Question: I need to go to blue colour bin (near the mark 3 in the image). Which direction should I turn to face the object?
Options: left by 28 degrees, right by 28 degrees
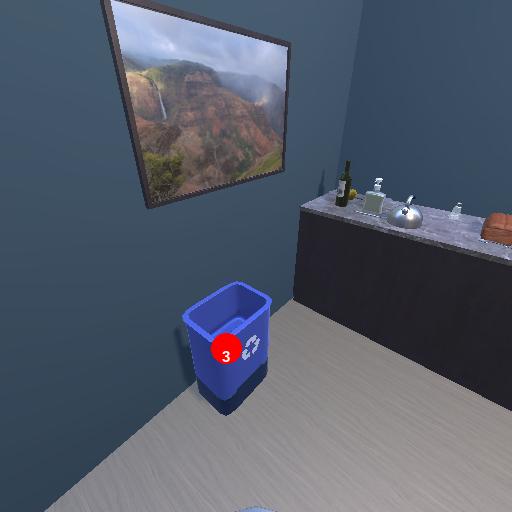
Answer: left by 28 degrees